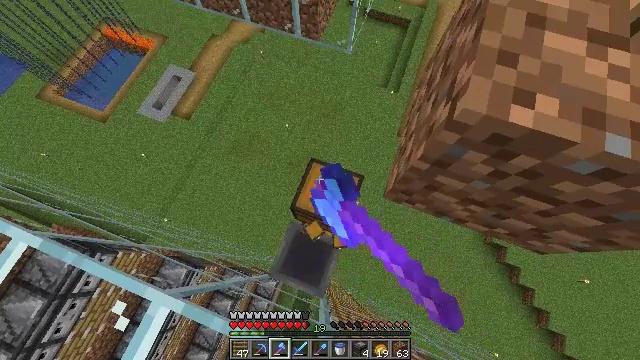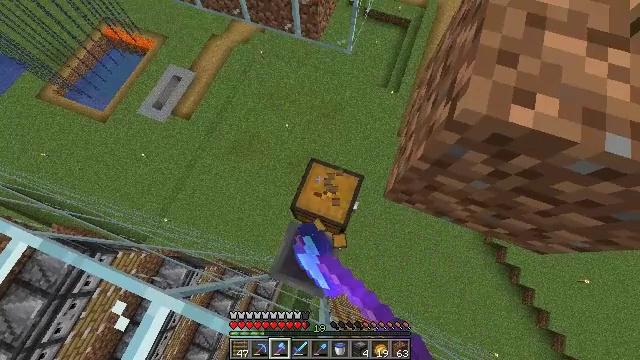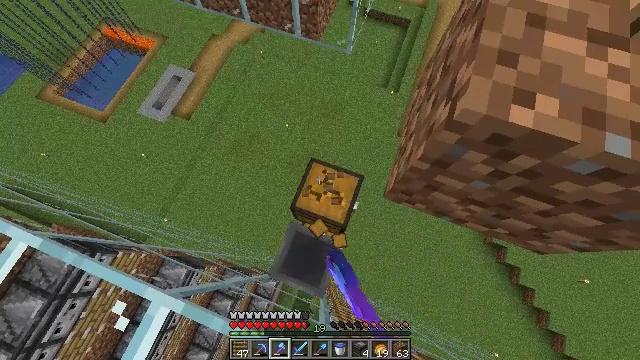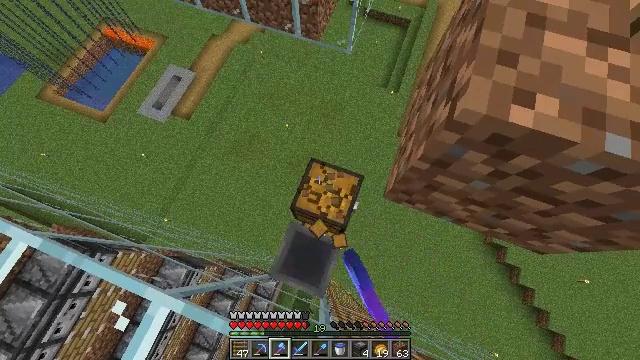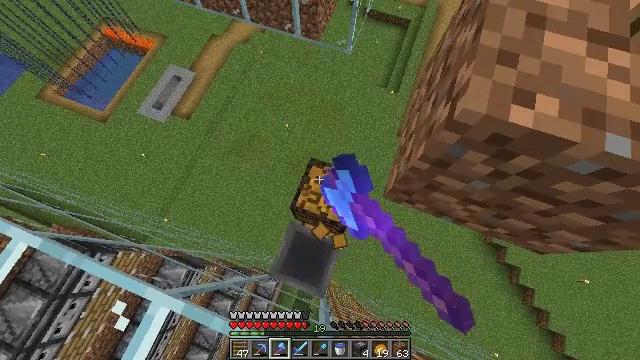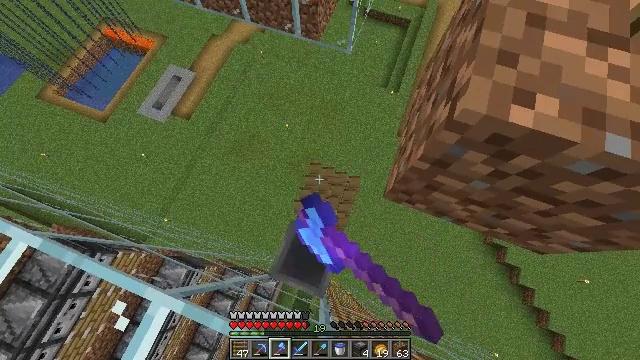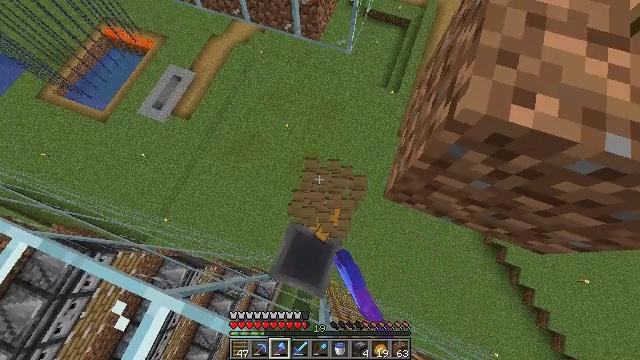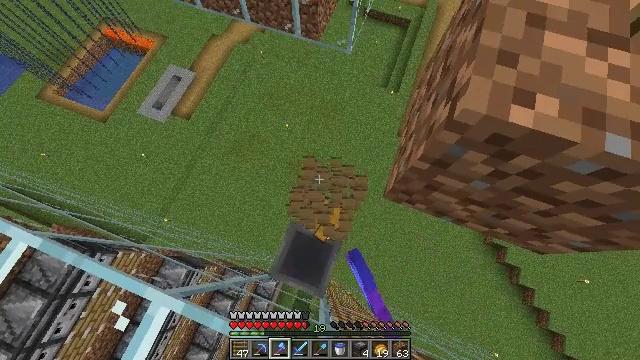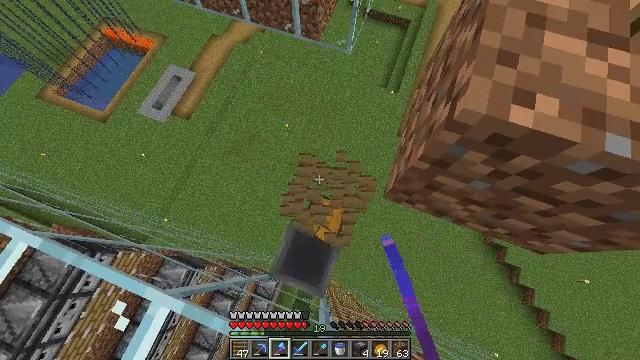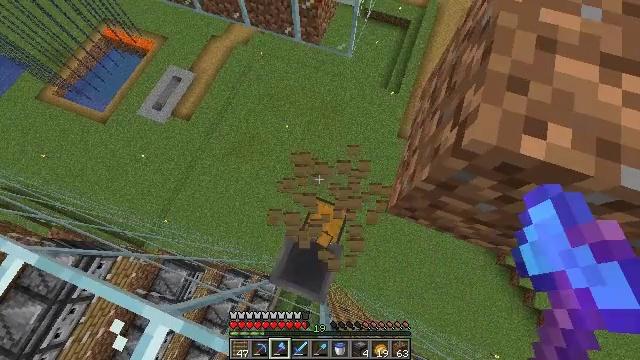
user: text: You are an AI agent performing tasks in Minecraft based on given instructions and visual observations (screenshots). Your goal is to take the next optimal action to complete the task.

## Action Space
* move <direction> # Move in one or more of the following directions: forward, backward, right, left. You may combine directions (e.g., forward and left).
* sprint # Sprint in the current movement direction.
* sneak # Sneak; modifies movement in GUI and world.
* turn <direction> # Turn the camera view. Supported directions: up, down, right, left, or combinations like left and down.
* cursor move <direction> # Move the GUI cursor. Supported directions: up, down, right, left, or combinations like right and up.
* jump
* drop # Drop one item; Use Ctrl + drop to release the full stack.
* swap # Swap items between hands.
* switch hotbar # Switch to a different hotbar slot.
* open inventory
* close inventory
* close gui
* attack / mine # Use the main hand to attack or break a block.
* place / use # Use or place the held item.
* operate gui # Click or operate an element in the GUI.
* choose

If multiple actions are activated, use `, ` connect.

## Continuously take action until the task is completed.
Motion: motion action
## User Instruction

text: Break the chest to retrieve items inside.
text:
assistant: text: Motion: attack / mine
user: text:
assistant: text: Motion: attack / mine
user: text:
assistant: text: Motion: attack / mine
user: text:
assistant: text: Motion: attack / mine
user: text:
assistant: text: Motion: attack / mine
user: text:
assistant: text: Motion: attack / mine
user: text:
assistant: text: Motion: attack / mine
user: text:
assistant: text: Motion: attack / mine
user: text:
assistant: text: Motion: move forward, attack / mine
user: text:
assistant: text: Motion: no_op